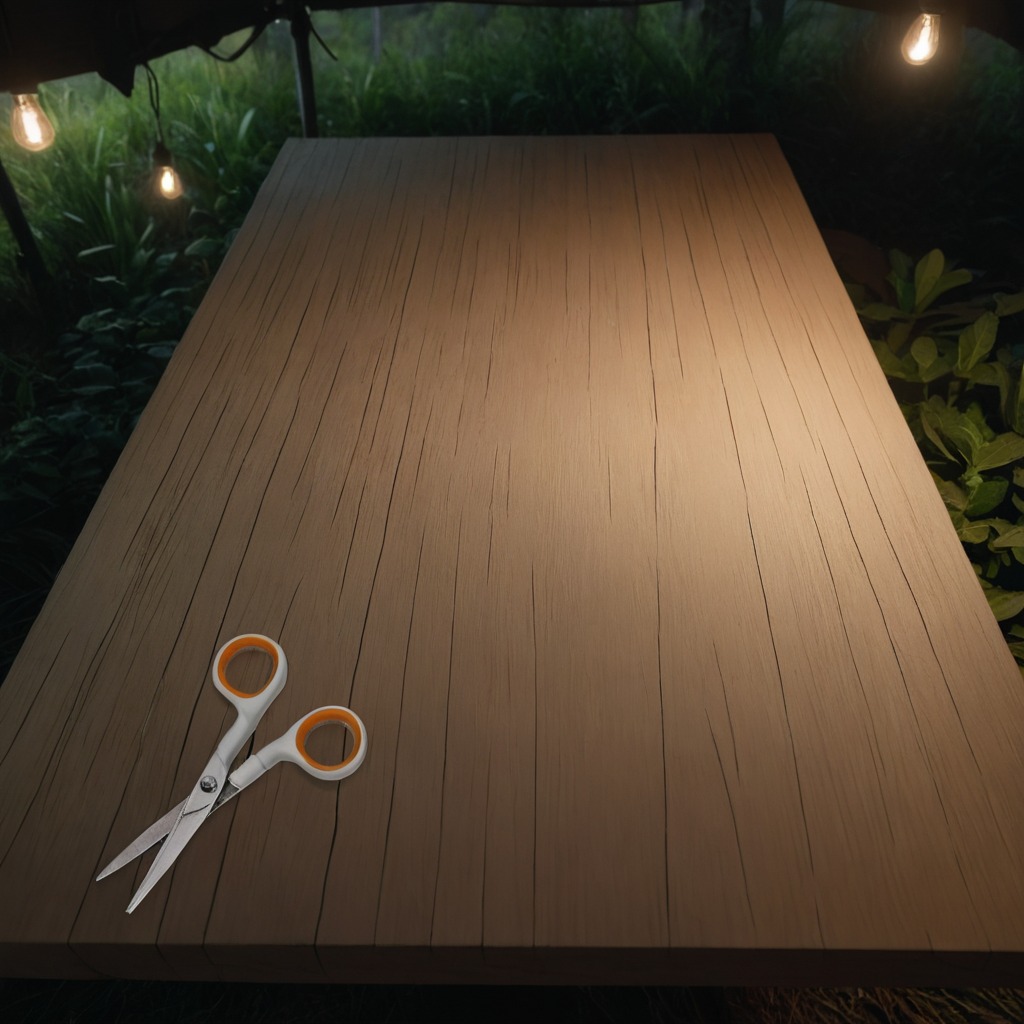
A scissor lying on a wooden table inside a jungle field workshop tent at night dim ambient light soft shadows worn but